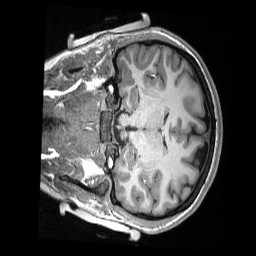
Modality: T1w
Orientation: coronal
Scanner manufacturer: siemens
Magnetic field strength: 3 T
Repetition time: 2.3 s
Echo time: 0.00308 s